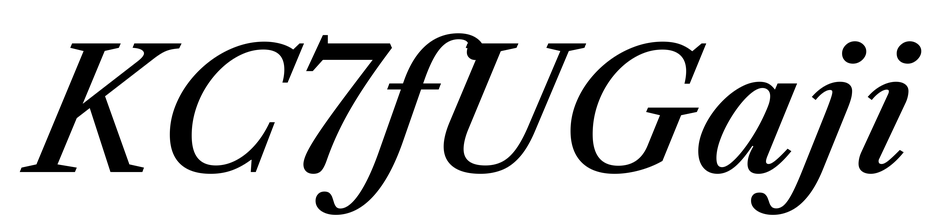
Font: LibreCaslonText-Italic_Medium_Italic